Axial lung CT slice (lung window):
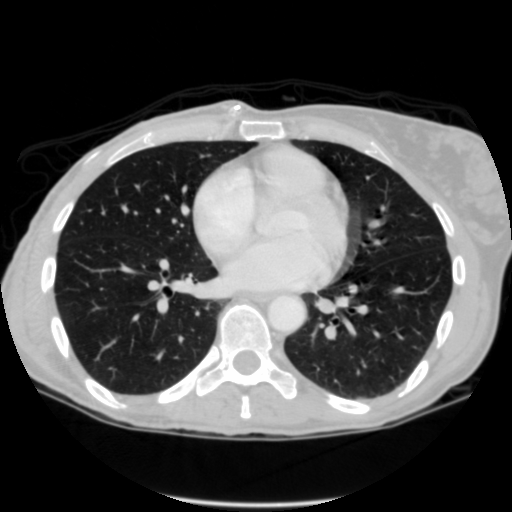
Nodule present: no